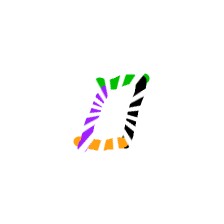
Shape: parallelogram